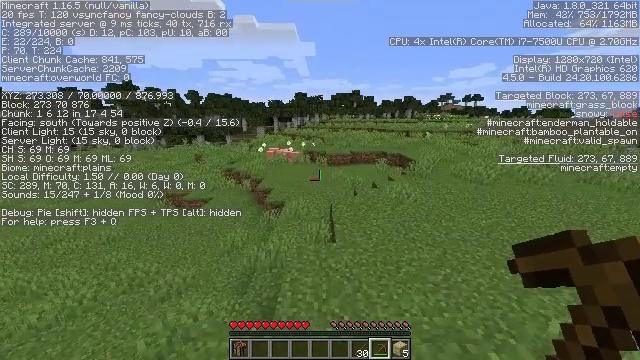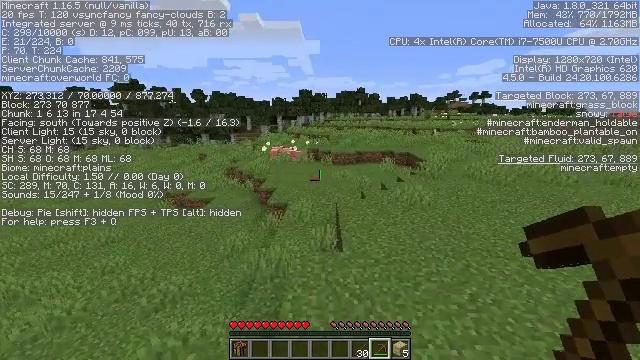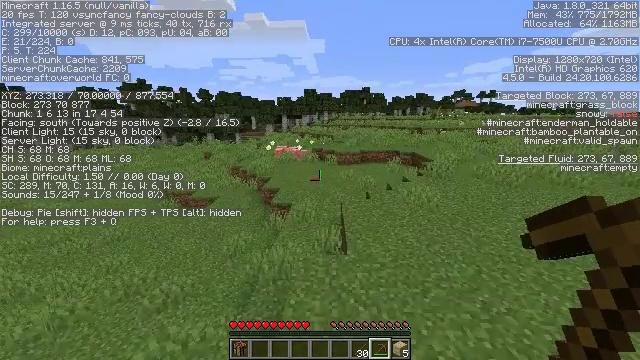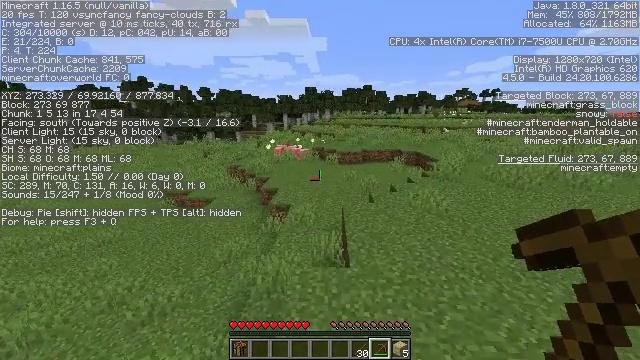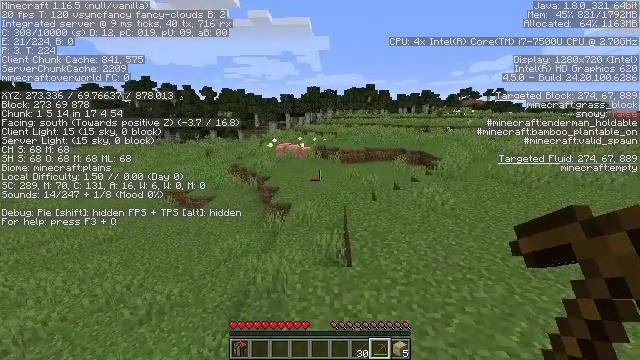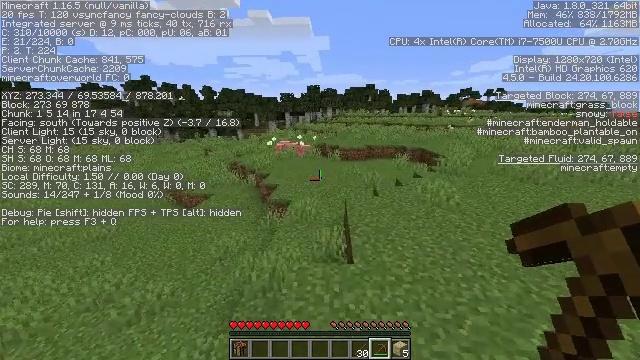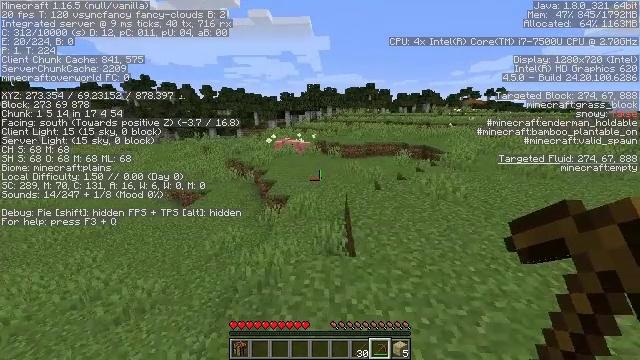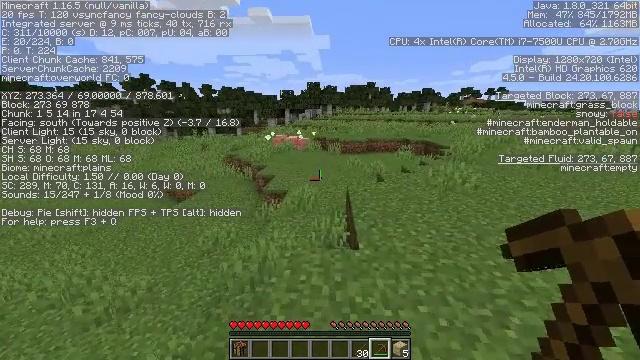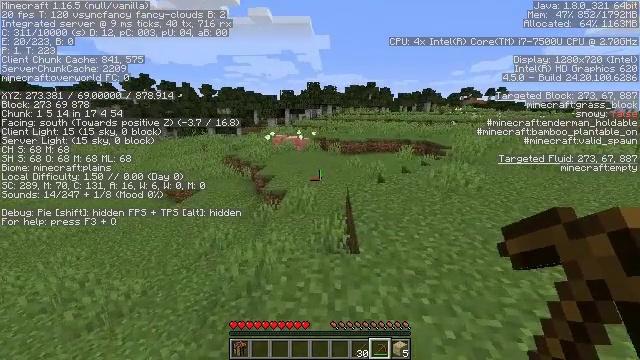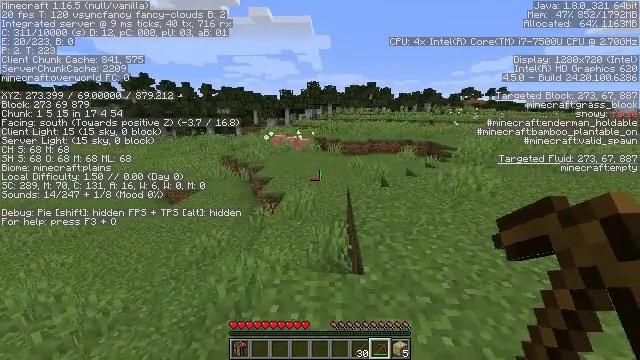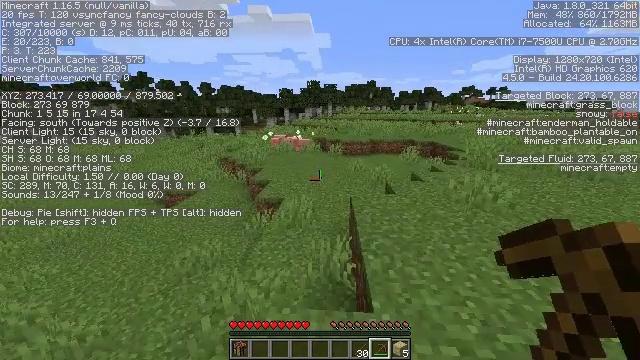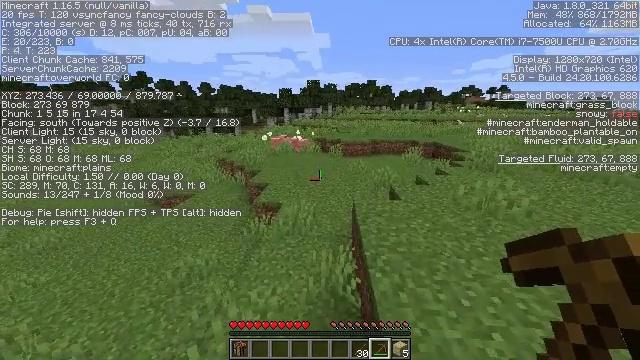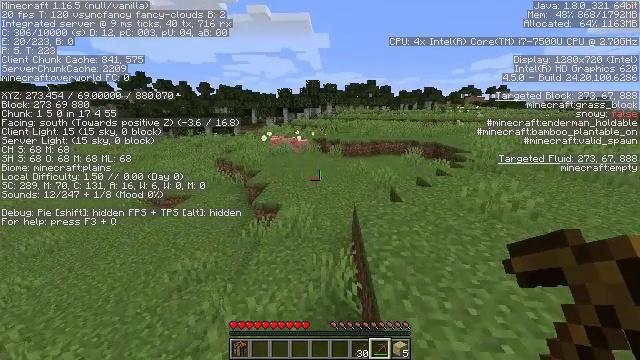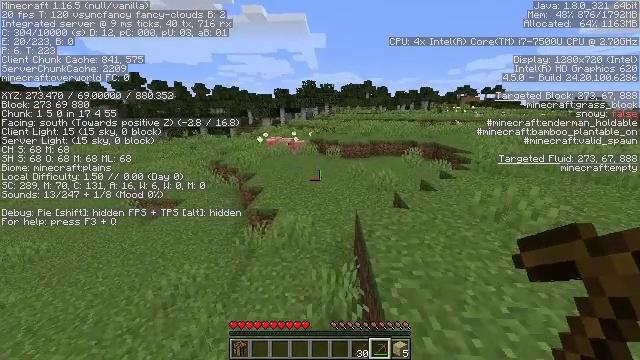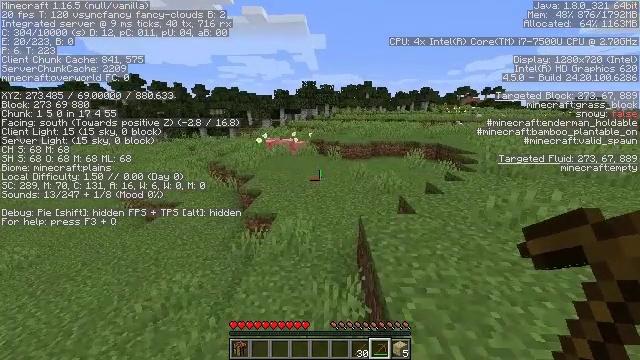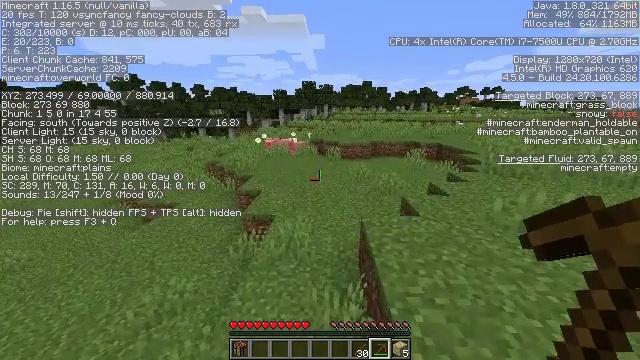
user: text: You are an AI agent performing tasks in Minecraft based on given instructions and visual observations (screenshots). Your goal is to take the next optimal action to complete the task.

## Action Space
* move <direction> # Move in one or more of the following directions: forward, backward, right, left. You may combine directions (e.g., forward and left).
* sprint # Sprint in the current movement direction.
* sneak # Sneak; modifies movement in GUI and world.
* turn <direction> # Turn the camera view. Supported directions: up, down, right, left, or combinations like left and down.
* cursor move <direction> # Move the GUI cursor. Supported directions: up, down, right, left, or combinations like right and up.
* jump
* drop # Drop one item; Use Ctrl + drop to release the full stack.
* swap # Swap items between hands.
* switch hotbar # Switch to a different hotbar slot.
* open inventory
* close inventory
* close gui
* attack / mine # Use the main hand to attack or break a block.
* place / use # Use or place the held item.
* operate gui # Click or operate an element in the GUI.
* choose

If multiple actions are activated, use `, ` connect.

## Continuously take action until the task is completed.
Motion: motion action
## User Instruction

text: Dig up the grass block for dirt.
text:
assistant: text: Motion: move forward, sprint, turn left
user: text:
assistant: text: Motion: move forward, sprint, turn left
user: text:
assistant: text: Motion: move forward, sprint
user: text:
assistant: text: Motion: move forward, sprint
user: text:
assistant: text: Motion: move forward, sprint
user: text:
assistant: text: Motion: move forward, sprint
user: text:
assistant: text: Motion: move forward, sprint
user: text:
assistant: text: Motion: move forward, sprint
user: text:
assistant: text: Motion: move forward, sprint
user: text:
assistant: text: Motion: move forward, sprint
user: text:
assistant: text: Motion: move forward, sprint
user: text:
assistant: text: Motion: move forward, sprint
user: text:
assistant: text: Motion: move forward, sprint
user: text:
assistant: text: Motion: move forward, sprint
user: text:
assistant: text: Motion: move forward, sprint
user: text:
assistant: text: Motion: move forward, sprint
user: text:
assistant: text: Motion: move forward, sprint
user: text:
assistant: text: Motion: move forward, sprint, turn right
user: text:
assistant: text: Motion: move forward, sprint
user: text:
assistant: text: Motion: move forward, sprint
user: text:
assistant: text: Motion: move forward, sprint
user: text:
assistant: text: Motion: move forward, sprint
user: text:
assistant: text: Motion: move forward, sprint
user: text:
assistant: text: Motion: move forward, sprint
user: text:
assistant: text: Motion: move forward, sprint
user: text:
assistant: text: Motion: move forward, sprint
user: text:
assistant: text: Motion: move forward, sprint
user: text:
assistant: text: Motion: move forward, sprint
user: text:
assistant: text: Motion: move forward, sprint
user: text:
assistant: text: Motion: move forward, sprint